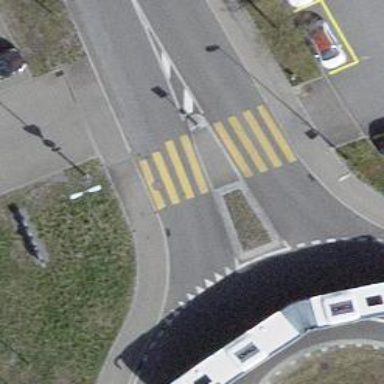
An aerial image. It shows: Traffic calming island.